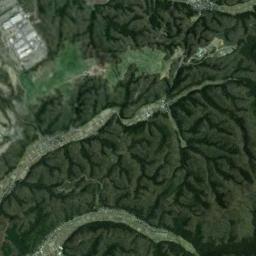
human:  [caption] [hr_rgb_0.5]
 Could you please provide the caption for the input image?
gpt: The mountain is full of green plants with lines of bare land .

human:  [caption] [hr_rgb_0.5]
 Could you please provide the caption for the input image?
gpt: The folded mountain has some clearings and buildings .

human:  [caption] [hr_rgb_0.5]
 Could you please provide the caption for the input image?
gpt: The mountain is covered with brown mud .

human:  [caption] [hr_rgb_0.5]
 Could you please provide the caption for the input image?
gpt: There are many trees on the mountain .

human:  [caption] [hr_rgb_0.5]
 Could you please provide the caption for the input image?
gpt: There are many rifts on the green mountain beside a village .